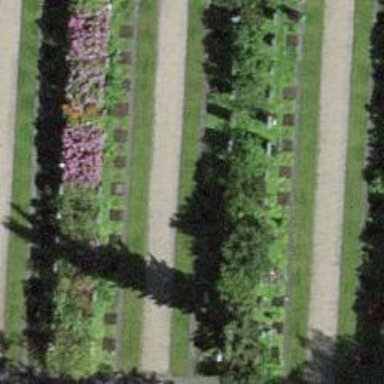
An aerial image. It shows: Grave yard.